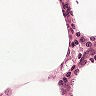
Metastatic tissue present: no